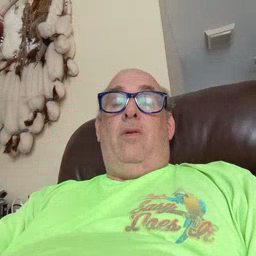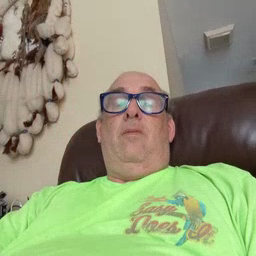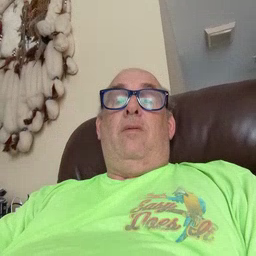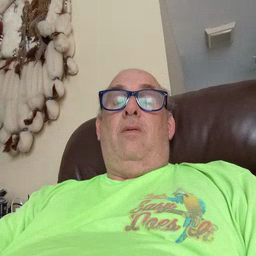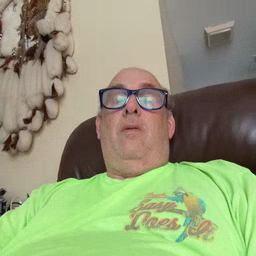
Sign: look